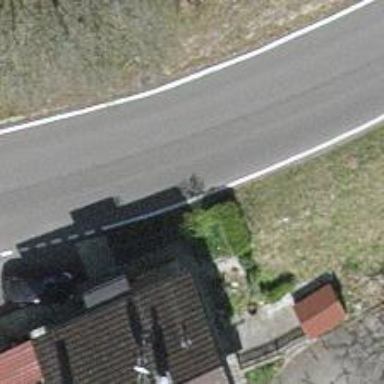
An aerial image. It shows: Secondary road with asphalt surface.